Interaction volume radius: 5 \u00c5
Interaction volume height: 20 \u00c5
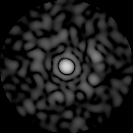
Disorder parameter: 0.8128